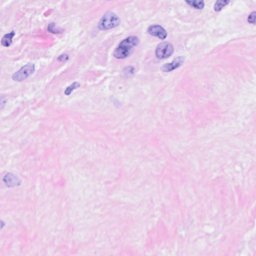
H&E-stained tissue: Breast